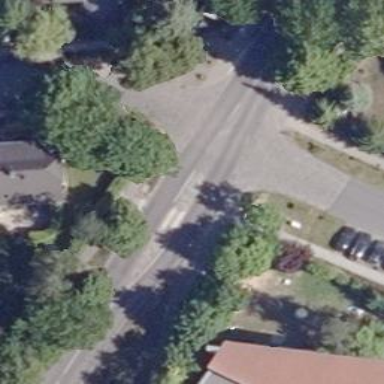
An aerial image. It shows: Uncontrolled crossing with central island on the road.